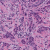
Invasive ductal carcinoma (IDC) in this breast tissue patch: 1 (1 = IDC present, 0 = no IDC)